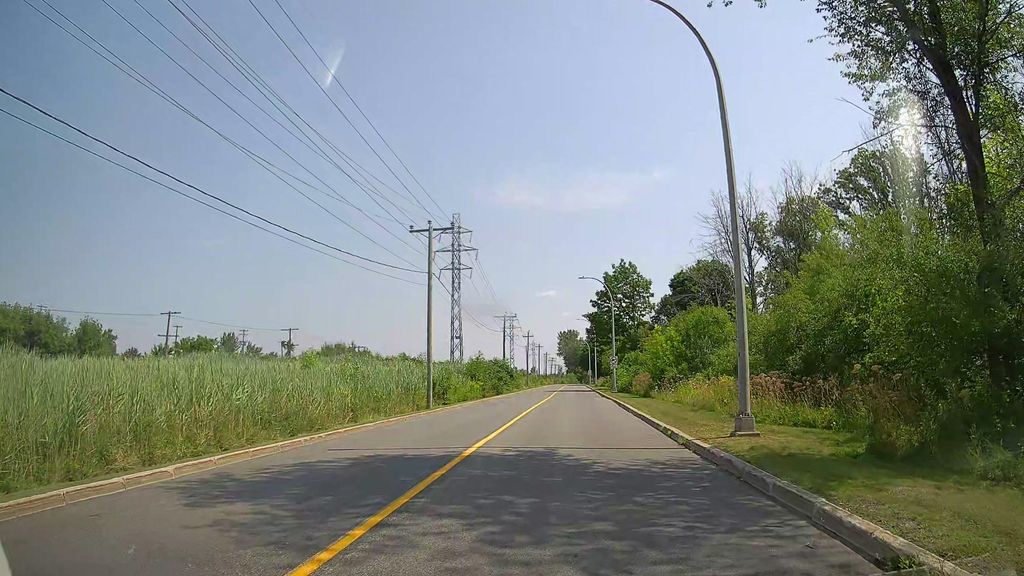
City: montreal